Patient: sex F, age 22
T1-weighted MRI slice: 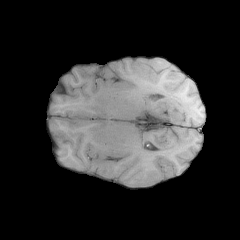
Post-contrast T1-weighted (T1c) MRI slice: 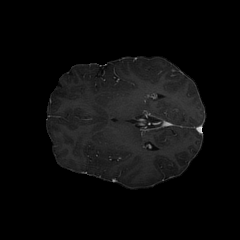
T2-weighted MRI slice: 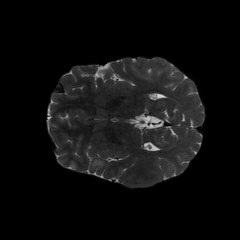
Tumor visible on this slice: yes
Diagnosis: Astrocytoma, IDH-mutant
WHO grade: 2